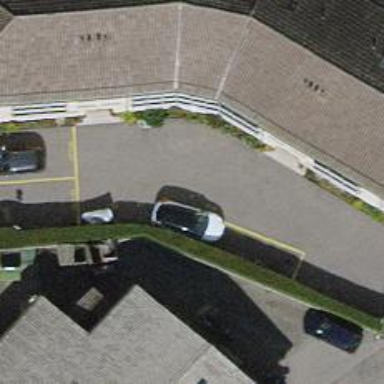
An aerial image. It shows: Retaining wall.